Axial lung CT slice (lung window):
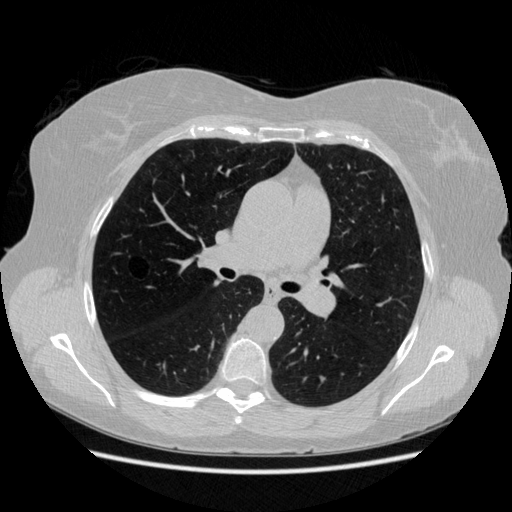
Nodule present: no